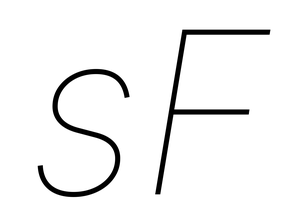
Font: Inter-Italic_Thin_Italic